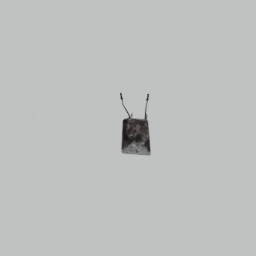
Label: mechanical